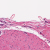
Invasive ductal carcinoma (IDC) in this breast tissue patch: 0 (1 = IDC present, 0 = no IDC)